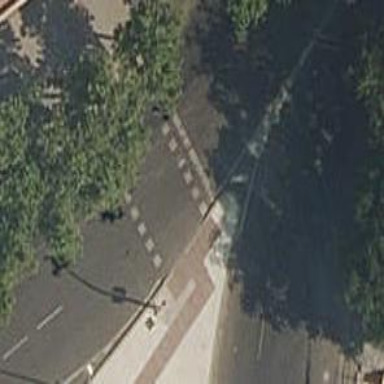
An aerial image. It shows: Road with traffic signals.